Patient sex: M
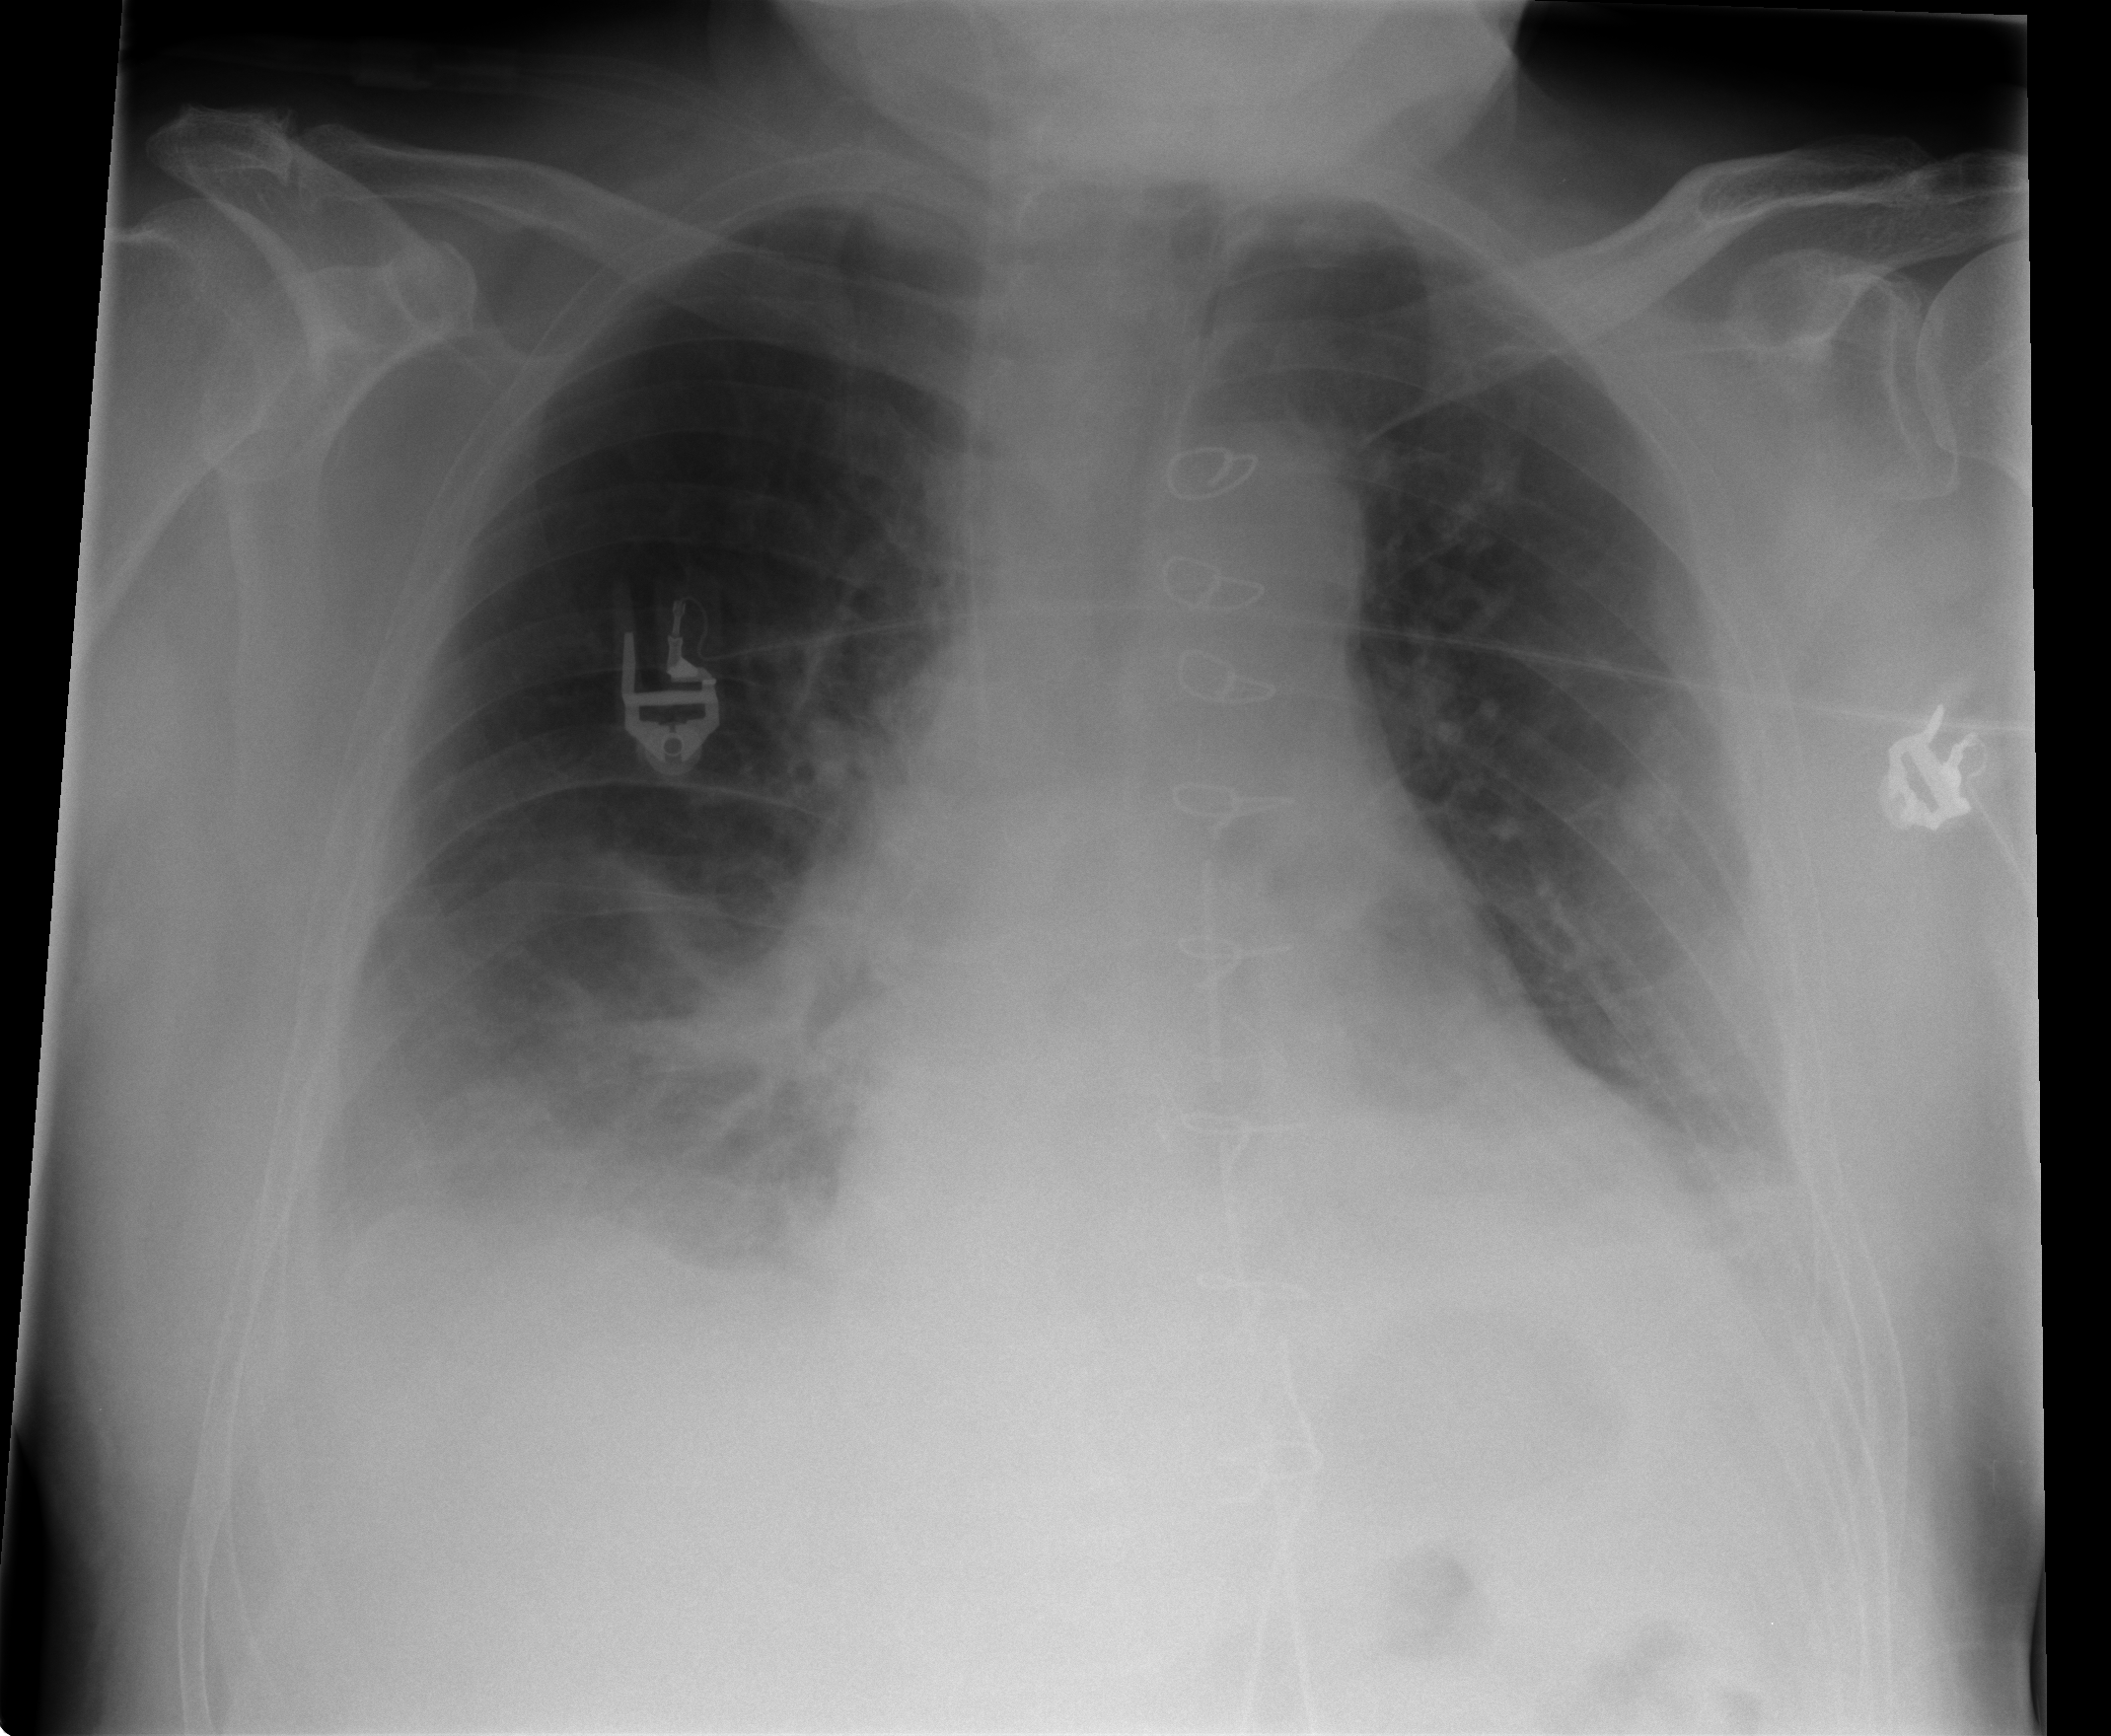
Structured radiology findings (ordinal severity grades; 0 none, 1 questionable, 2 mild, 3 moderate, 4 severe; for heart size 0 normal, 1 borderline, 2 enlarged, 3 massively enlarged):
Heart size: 1
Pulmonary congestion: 2
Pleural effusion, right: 2
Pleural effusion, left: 2
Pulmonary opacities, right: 1
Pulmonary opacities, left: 0
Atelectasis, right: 2
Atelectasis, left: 2